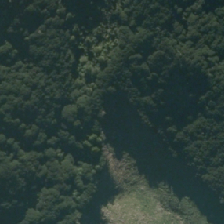
Land cover: low_producing_grassland